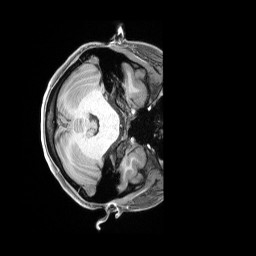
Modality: T1w
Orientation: axial
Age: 26
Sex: female
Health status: healthy
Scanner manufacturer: siemens
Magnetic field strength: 3 T
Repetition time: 2.4 s
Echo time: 0.00228 s